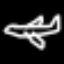
Label: airplane